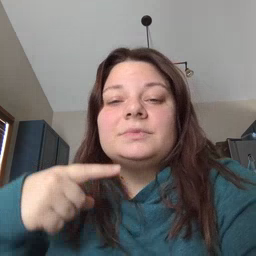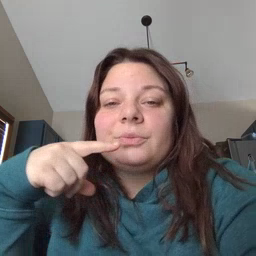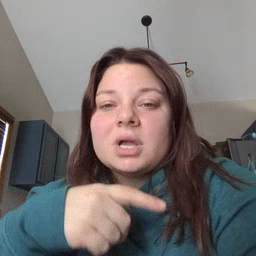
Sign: toothbrush